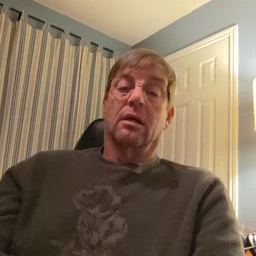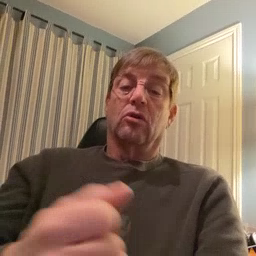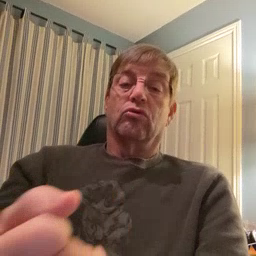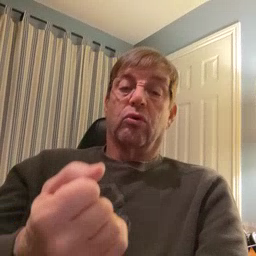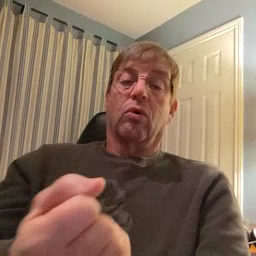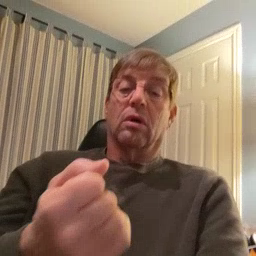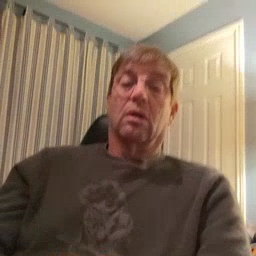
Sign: drawer